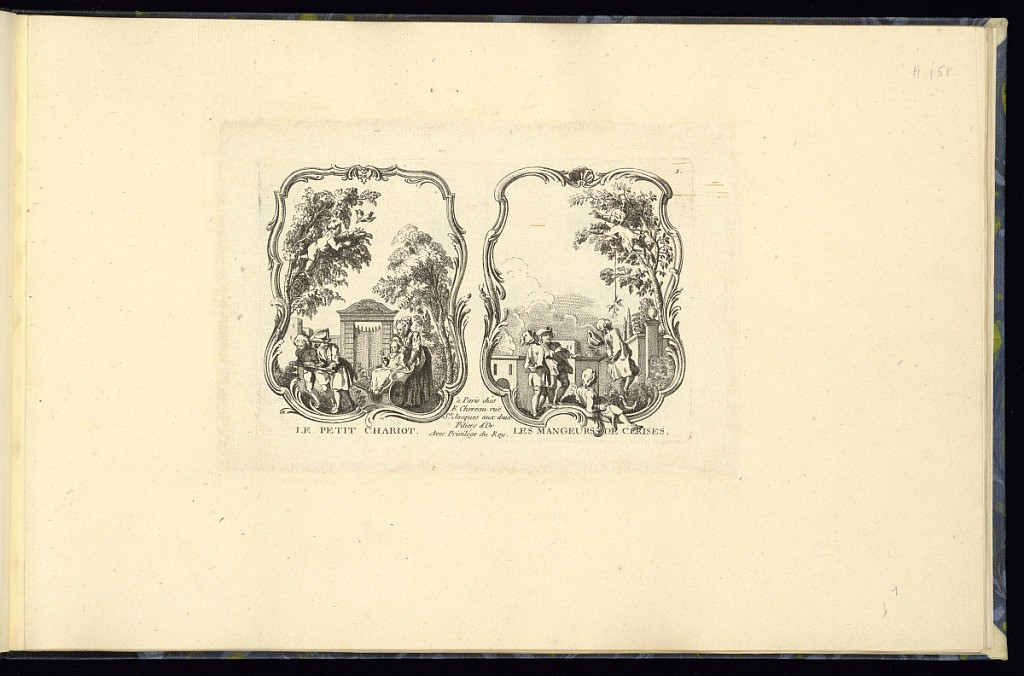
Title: LE PETIT CHARIOT / LES MANGEURS DE CERISES
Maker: Jacques Bacheley, French, 1712 – 1781
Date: mid- 18th century
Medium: etching on paper
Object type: Print
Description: Plate from a series of twelve scenes of children playing, framed within decorative rococo cartouches, two per plate, side-by-side. The scenes illustrate groups of children playing within garden landscapes, with trees, buildings, and garden walls in the background. The left-hand scene shows two boys pulling a seated child in a two-wheeled chariot with a woman behind her. A boy is up a tree, looking at a bird's nest. The right-hand scene shows a group of boys looking up at another in a tree, who is picking cherries. The titles are lettered below each cartouche with the address between them. The plate is numbered.